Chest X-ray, PA view. Patient: 55 years old, sex M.
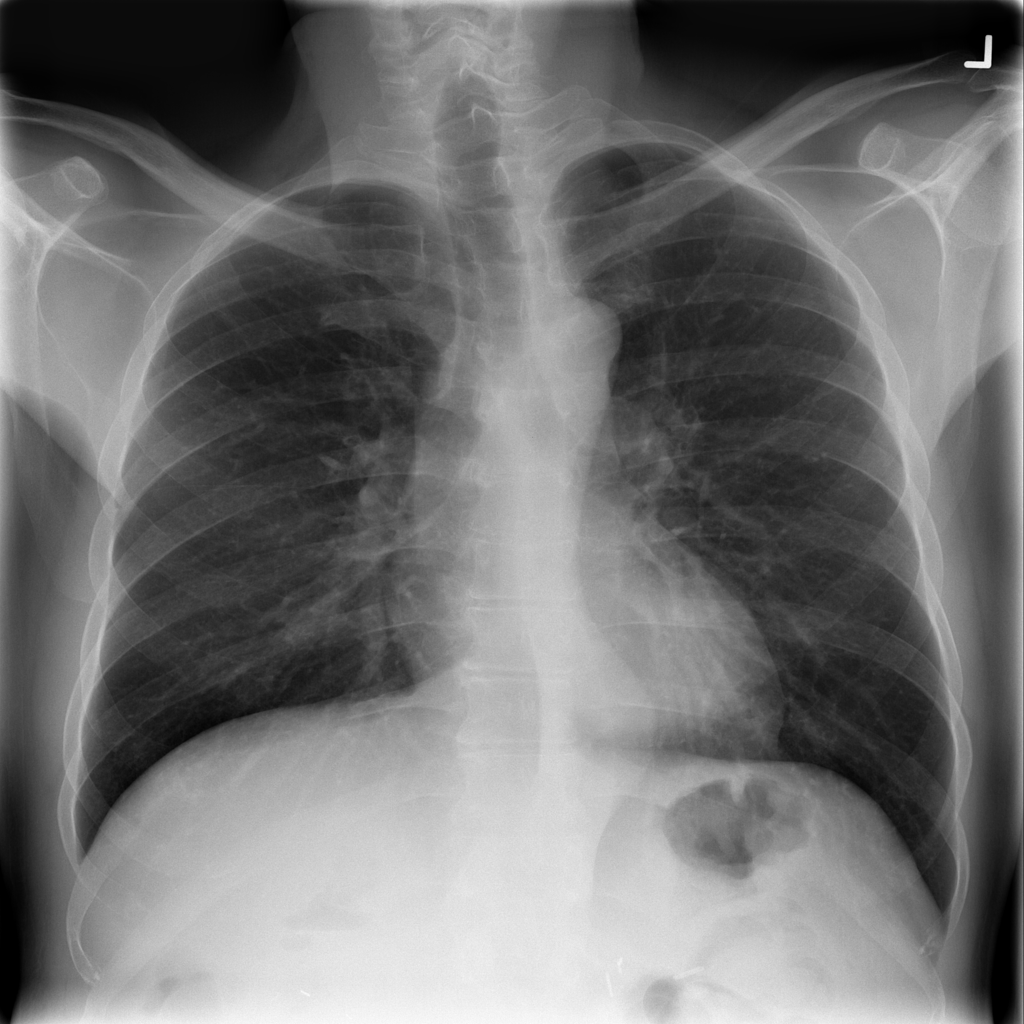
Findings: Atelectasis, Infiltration